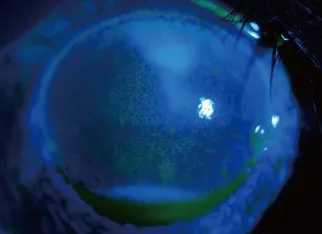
Changes in the patient's corneal condition before penetrating keratoplasty. (C,D) Show slit-lamp and sodium fluorescein staining after 6 days of antifungal treatment, respectively.
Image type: pathology (fish)